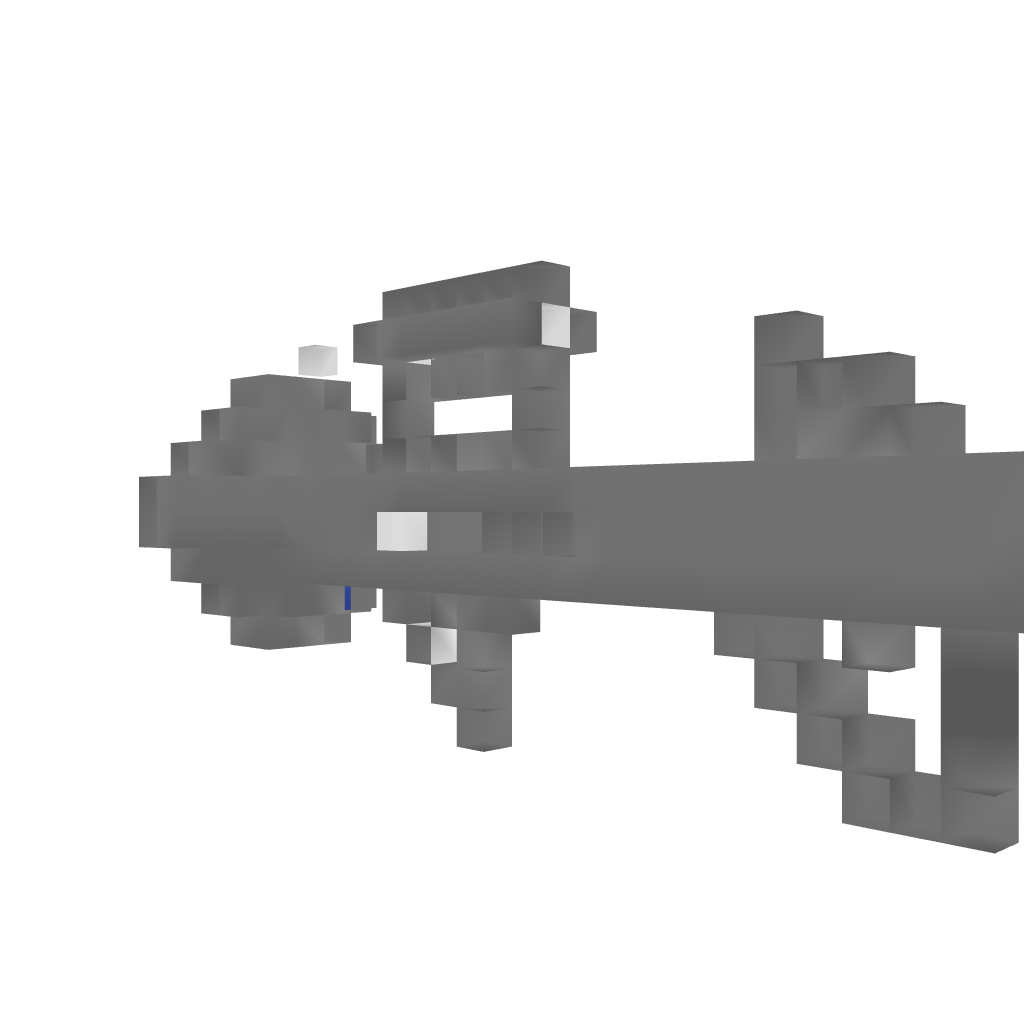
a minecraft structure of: Thunder Gun good quality